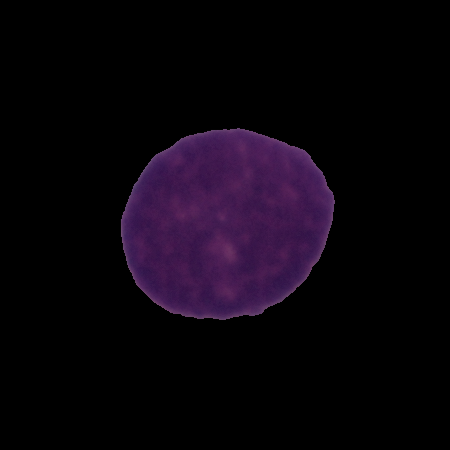
Label: cancer